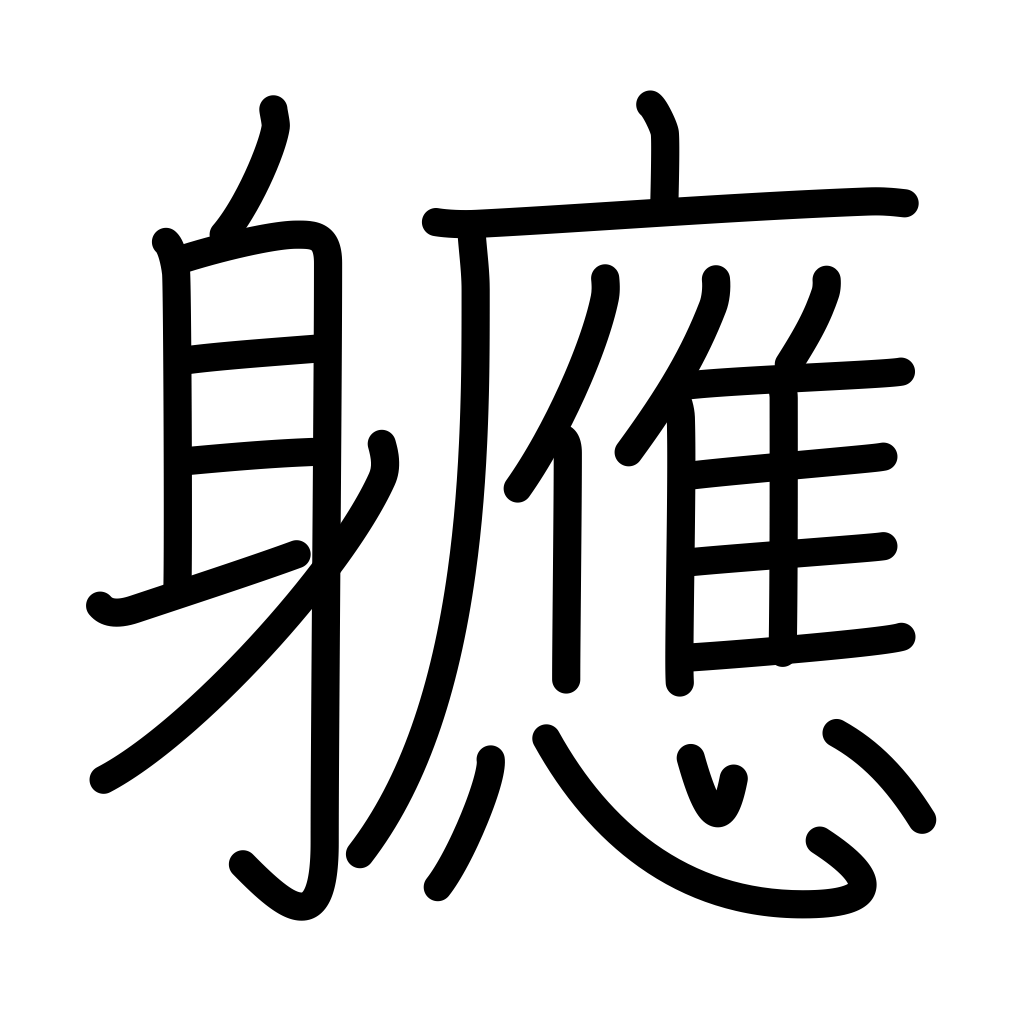
Meaning: soon after, presently, almost, all but, no more than, after all